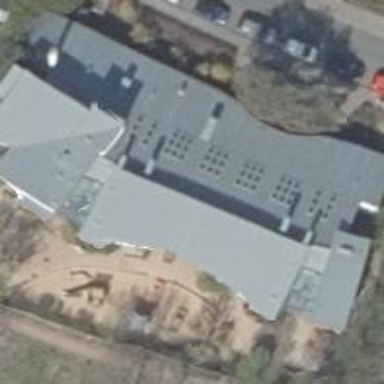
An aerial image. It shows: Kindergarten.